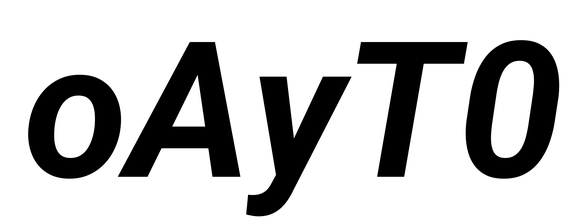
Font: Roboto-Italic_Bold_Italic